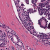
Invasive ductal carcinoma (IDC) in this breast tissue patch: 1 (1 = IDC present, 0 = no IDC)